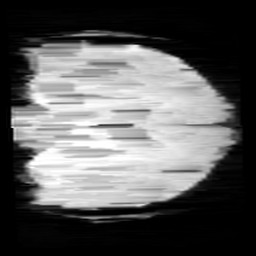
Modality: minIP
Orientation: coronal
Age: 11
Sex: male
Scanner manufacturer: siemens
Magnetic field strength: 3 T
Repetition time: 0.027 s
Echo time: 0.02 s